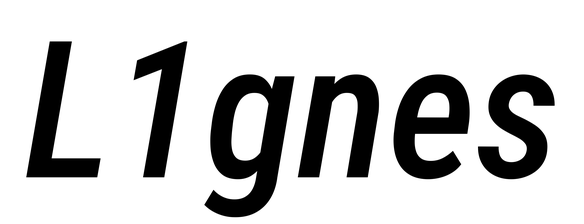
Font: Roboto-Italic_Condensed_Medium_Italic